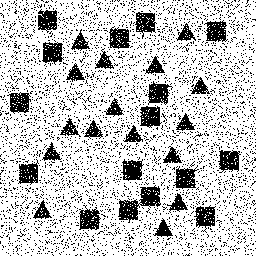
Squares: 16
Triangles: 16
Stars: 0
Total shapes: 32